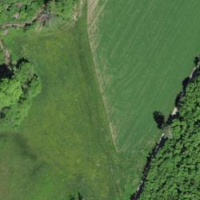
EUNIS habitat code: 24
Species observed at this site:
Melittis melissophyllum